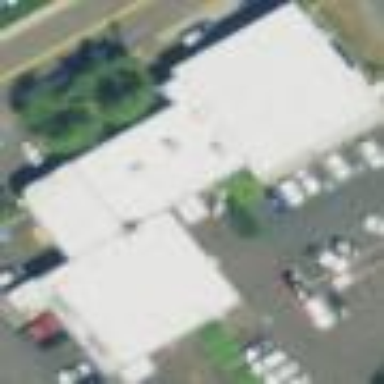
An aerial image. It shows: Car shop building.